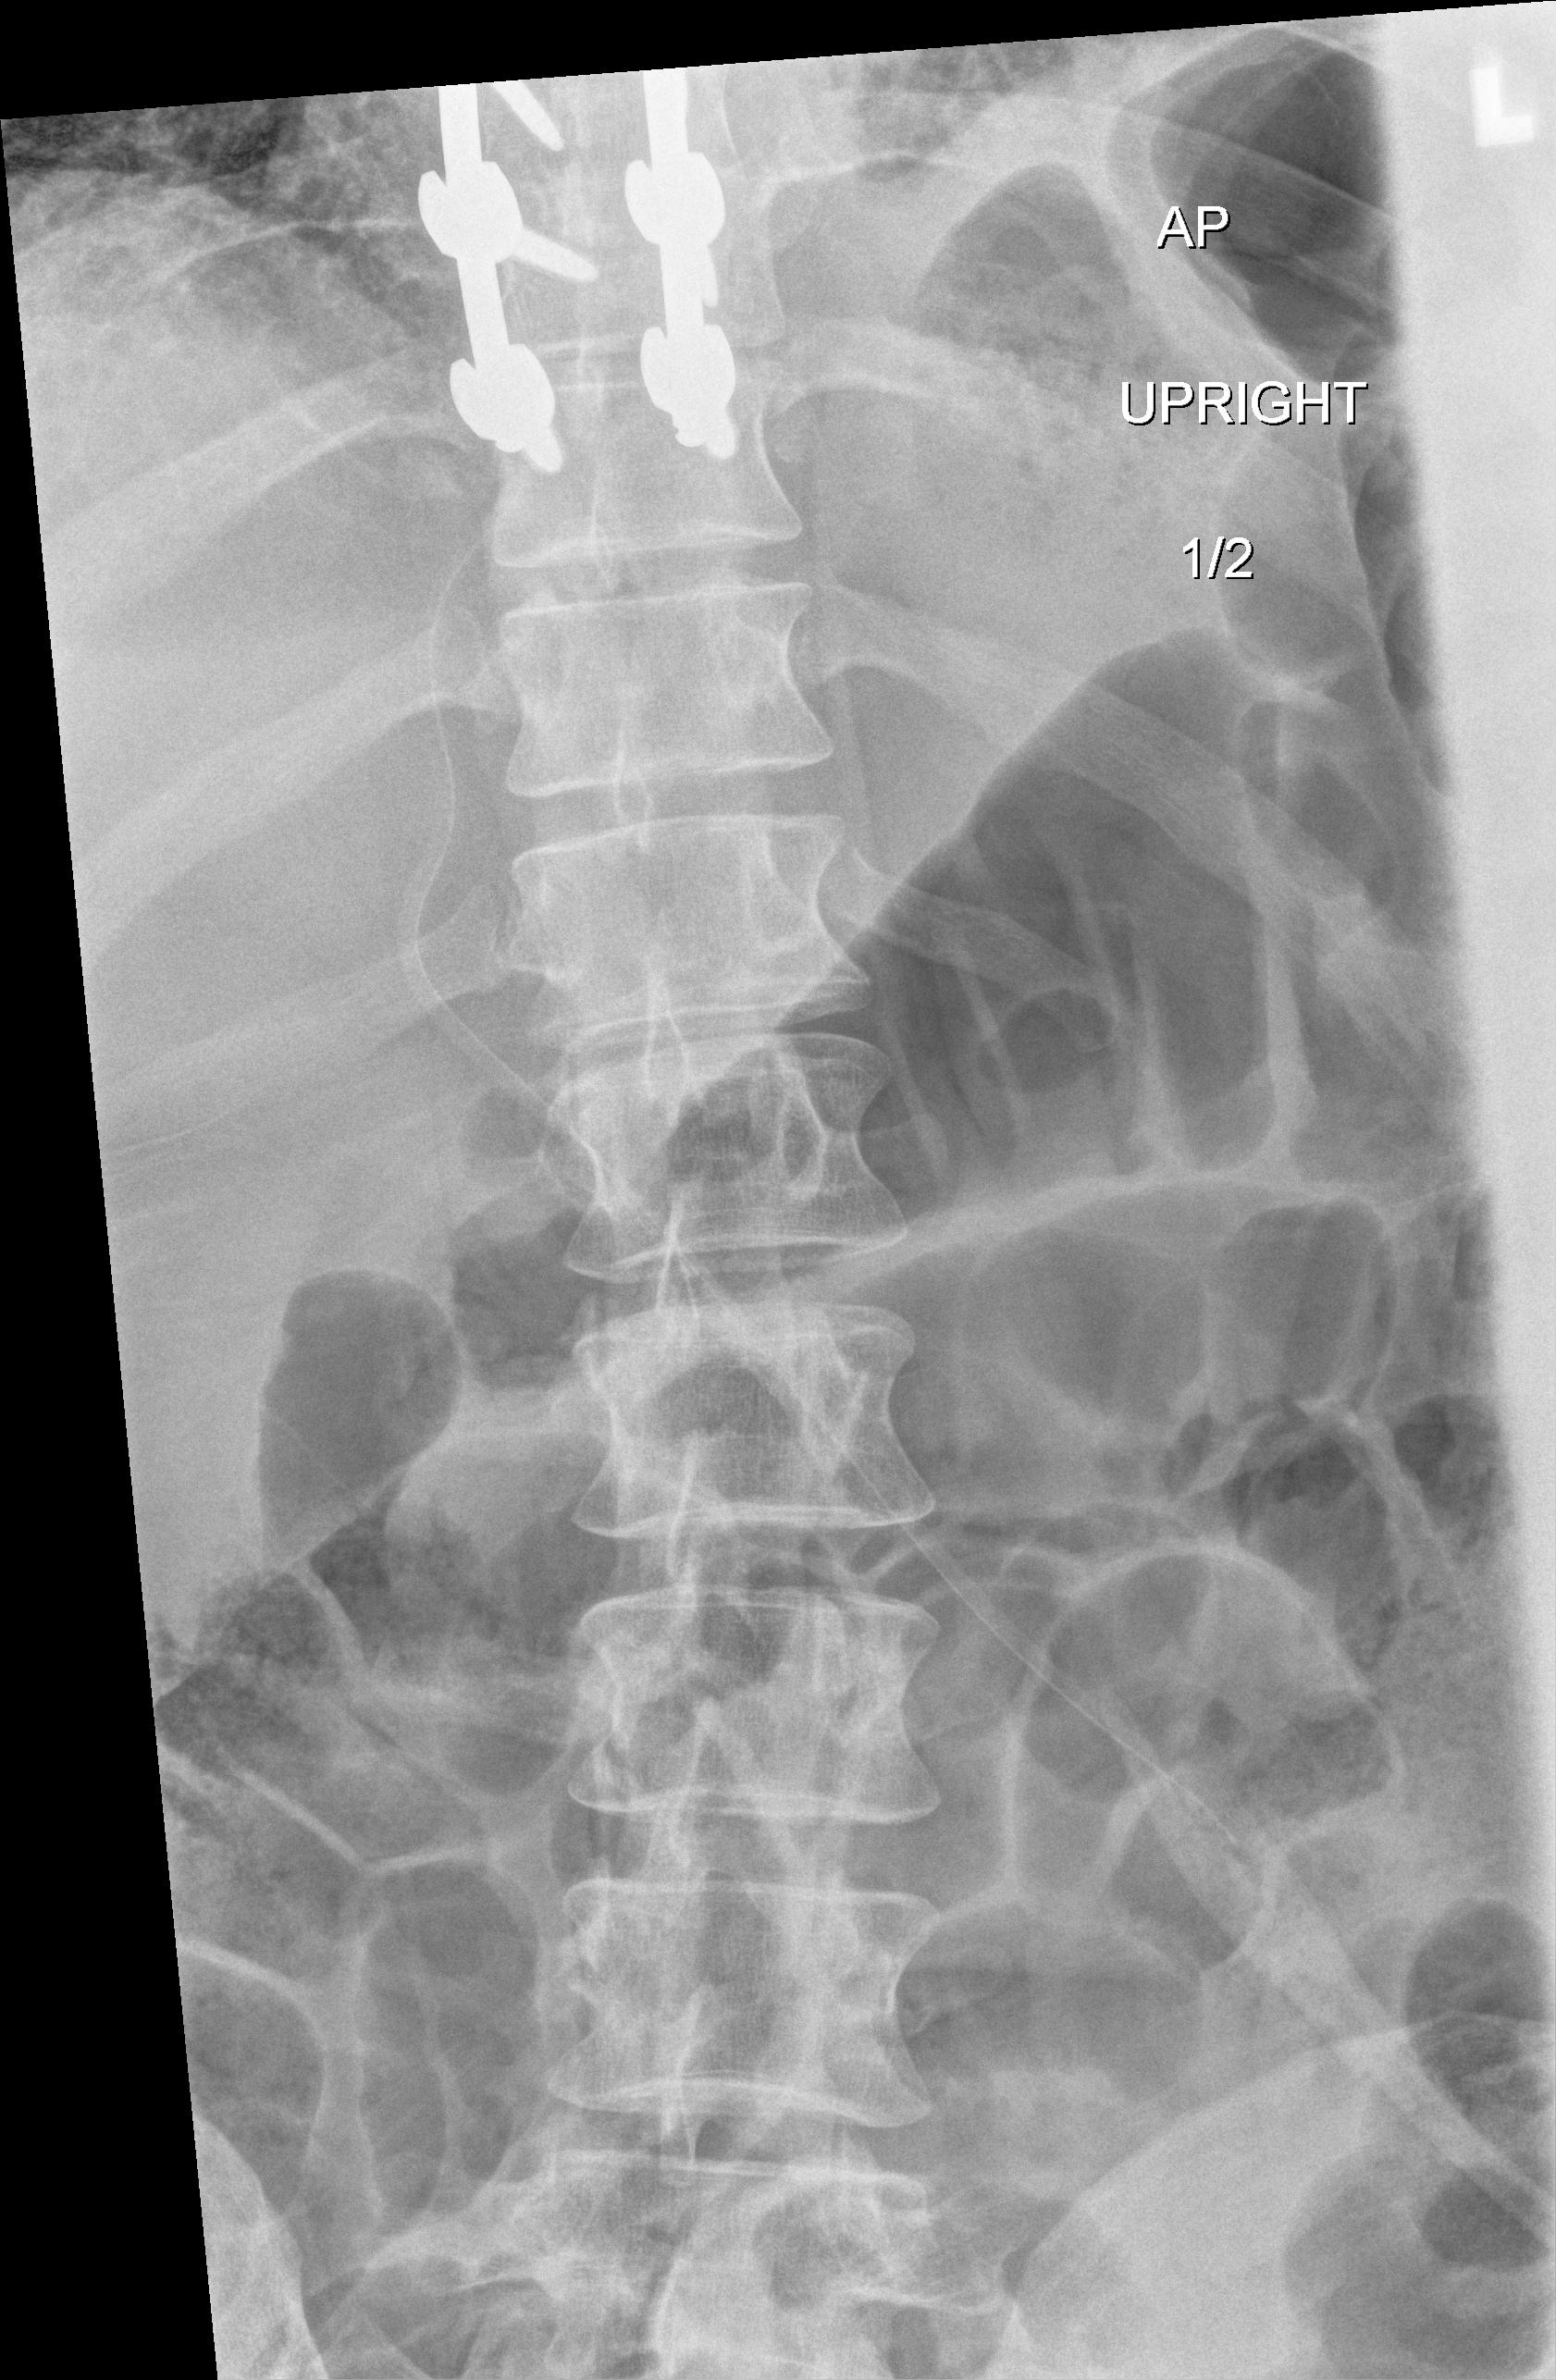
View: AP
Implant manufacturer: medtronic solera